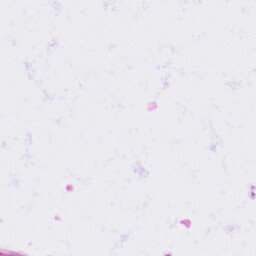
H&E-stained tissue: Lung